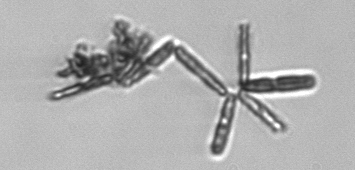
Label: Thalassionema